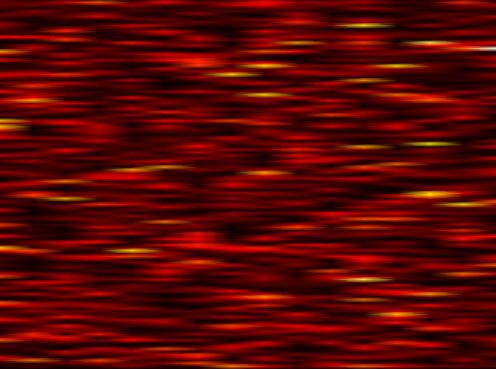
Label: FOFDM